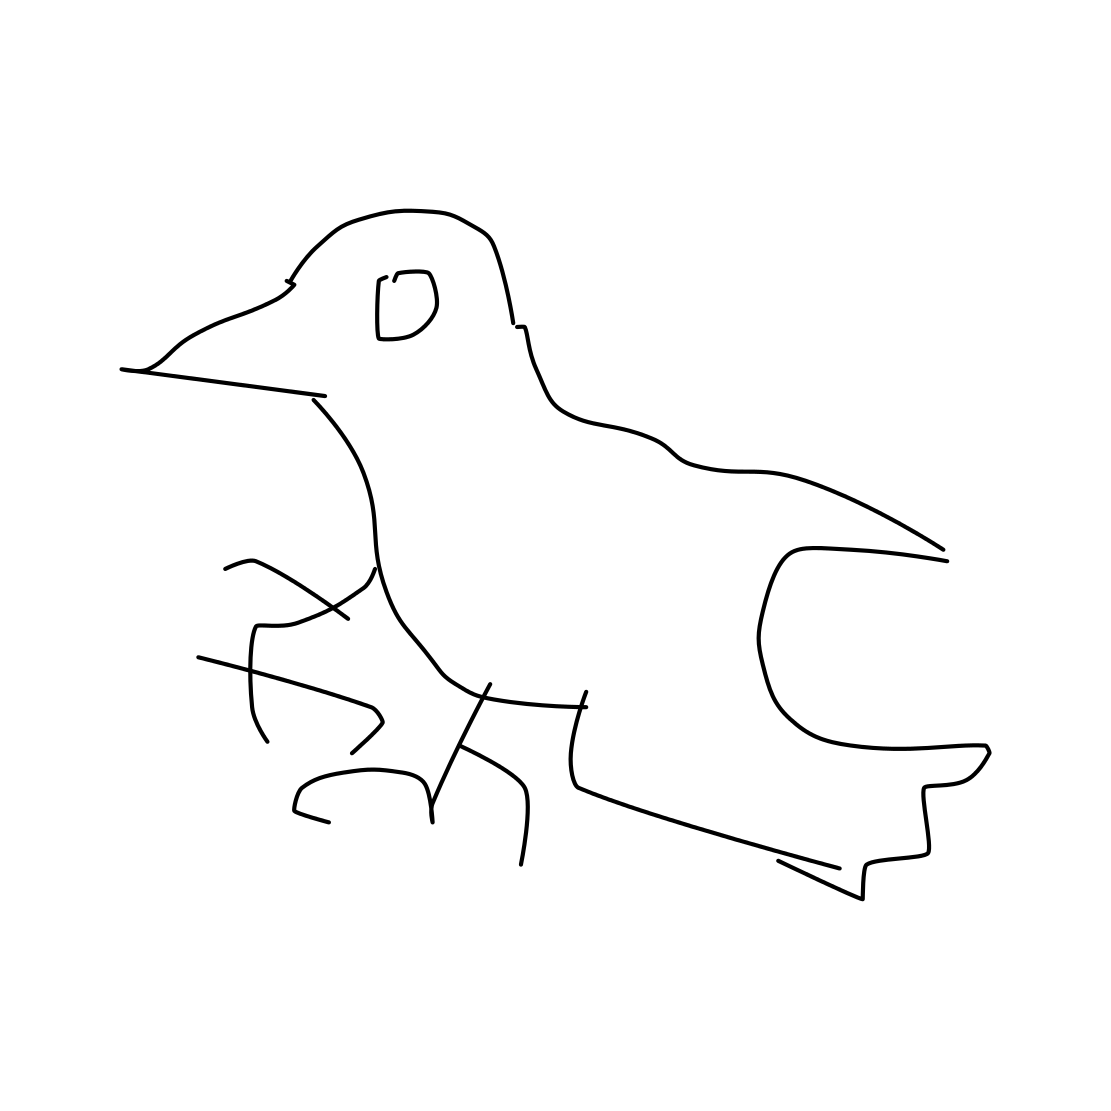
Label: duck